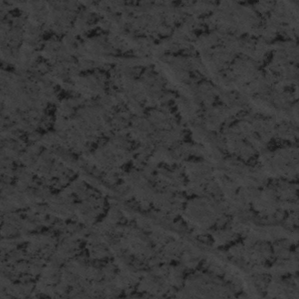
Label: frost